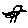
Label: bird